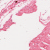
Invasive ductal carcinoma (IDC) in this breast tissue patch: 0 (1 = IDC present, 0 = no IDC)